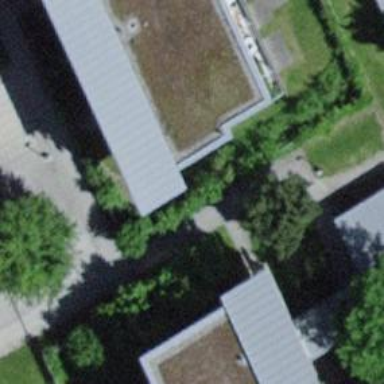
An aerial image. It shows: School.